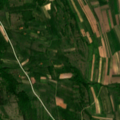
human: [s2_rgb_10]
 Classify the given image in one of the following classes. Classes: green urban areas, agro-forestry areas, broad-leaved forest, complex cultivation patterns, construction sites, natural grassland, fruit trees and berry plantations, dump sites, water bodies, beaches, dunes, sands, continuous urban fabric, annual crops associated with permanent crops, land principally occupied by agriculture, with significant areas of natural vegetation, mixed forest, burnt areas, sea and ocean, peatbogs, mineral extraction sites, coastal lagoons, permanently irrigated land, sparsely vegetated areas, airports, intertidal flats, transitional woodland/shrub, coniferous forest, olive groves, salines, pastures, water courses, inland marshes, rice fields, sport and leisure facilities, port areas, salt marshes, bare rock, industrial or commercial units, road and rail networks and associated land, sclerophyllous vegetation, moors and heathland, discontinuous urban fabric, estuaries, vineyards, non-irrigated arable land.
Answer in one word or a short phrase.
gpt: complex cultivation patterns, land principally occupied by agriculture, with significant areas of natural vegetation, broad-leaved forest